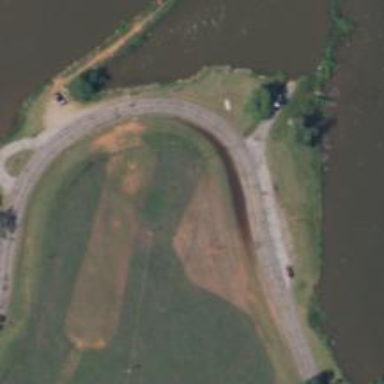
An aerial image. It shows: Disc golf hole.